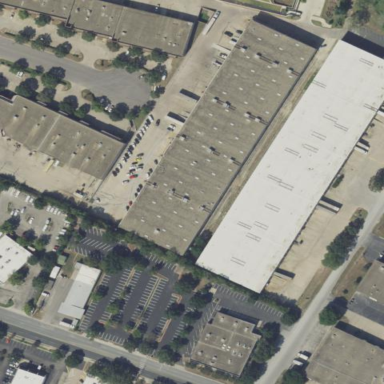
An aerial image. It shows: Commercial building.